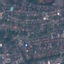
Land use / land cover: Residential